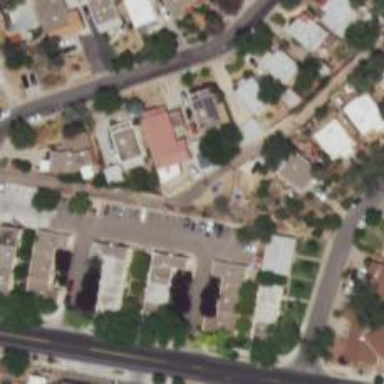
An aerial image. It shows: Alley classified as service road.